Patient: sex M, age 51
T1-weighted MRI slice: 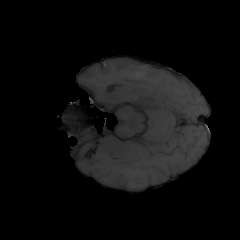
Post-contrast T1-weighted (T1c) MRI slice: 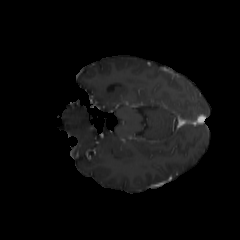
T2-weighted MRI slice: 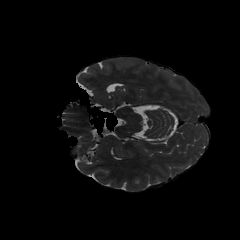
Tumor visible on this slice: no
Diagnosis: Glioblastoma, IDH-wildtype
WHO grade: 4